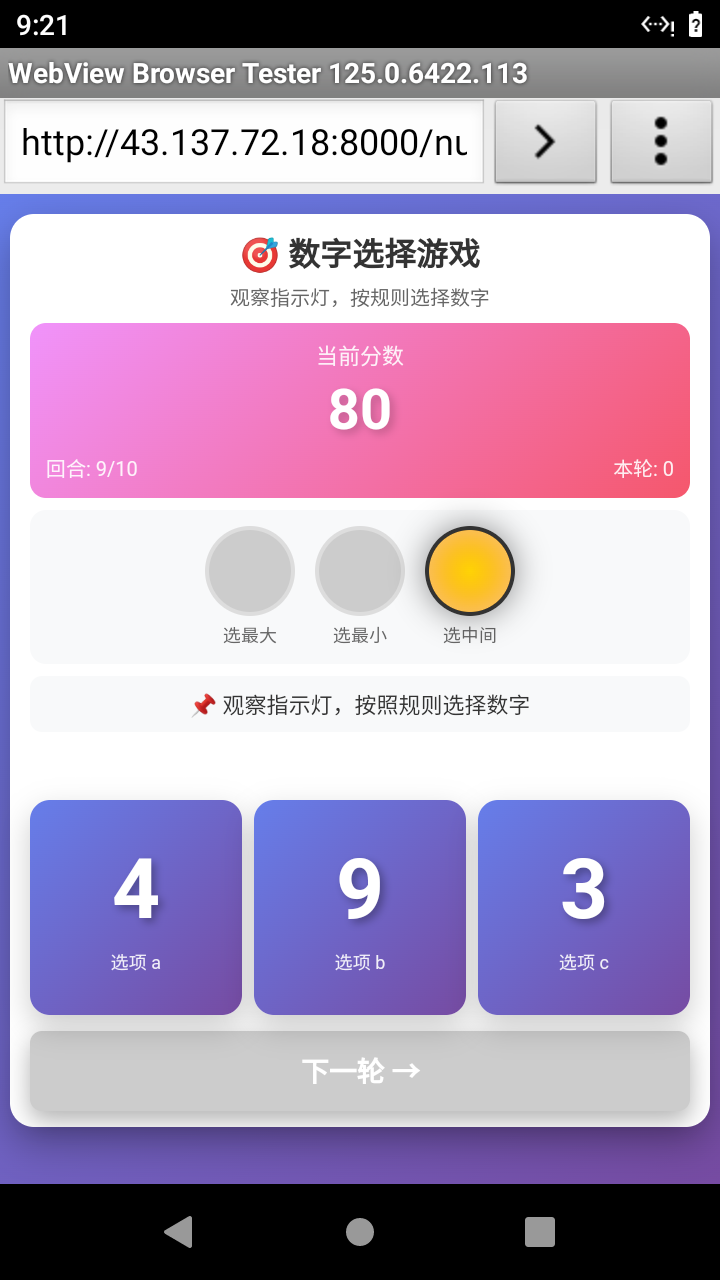

Select the correct number based on the traffic light color.
Answer: 1